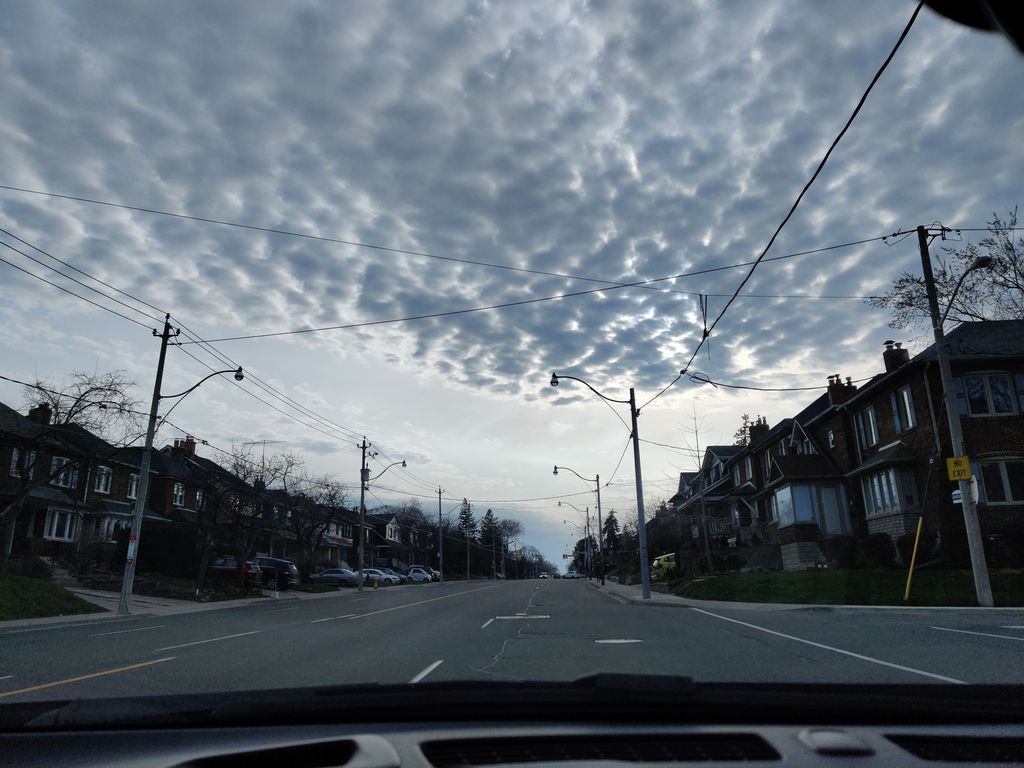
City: toronto